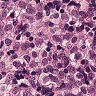
Metastatic tissue present: yes